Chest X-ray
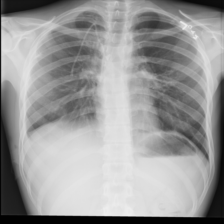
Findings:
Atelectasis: negative
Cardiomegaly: negative
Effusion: positive
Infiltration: negative
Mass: negative
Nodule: negative
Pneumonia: negative
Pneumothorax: positive
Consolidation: negative
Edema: negative
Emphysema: negative
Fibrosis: negative
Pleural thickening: positive
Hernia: negative